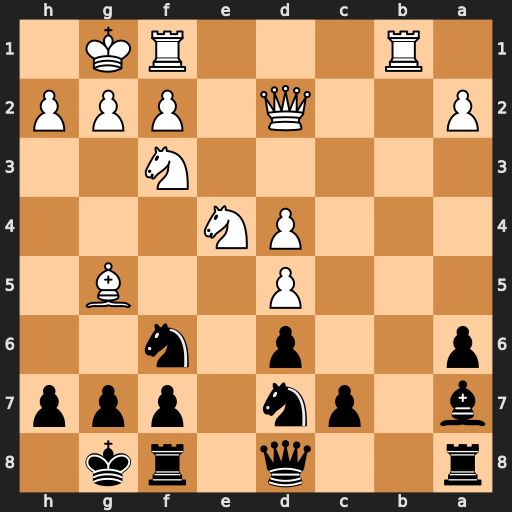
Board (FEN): r2q1rk1/b1pn1ppp/p2p1n2/3P2B1/3PN3/5N2/P2Q1PPP/1R3RK1
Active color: b
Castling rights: -
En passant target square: -
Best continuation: Nxe4 Bxd8 Nxd2